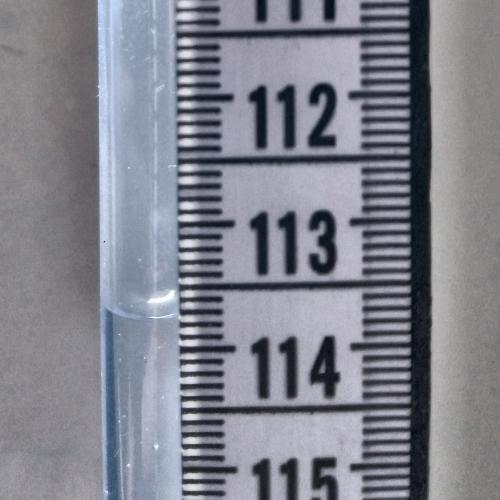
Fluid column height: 113.7 cm